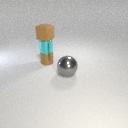
large gray metal sphere in front of small brown metal cylinder